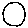
Label: circle